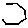
Label: hexagon